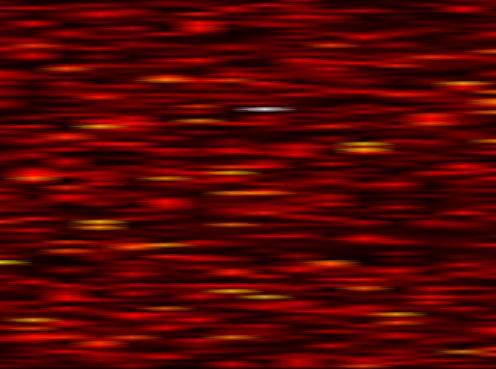
Label: FOFDM